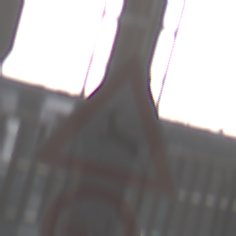
Verkehrszeichen: WildwechselRechts
Zusatzzeichen unten: VerbotUeberholenEinspurigeFahrzeuge
Umgebung: Roofed, Special
Tageszeit: Midday
Wetter: Overcast
Licht: Natural
Jahreszeit: NotSpecified
Kontrast: MediumContrast